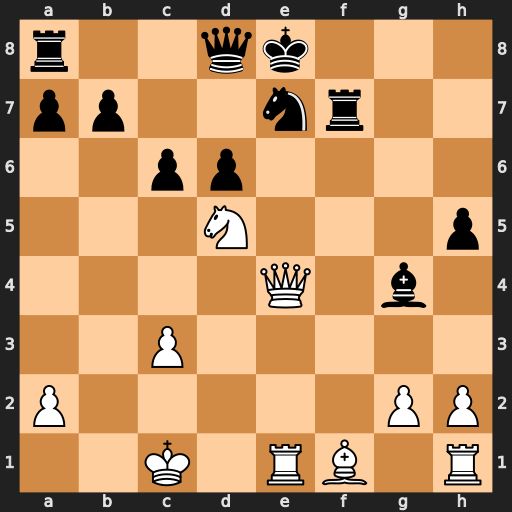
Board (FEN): r2qk3/pp2nr2/2pp4/3N3p/4Q1b1/2P5/P5PP/2K1RB1R
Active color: w
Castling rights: q
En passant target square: -
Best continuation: Qg6 cxd5 Qg8+ Rf8 Bb5+ Bd7 Qg6+